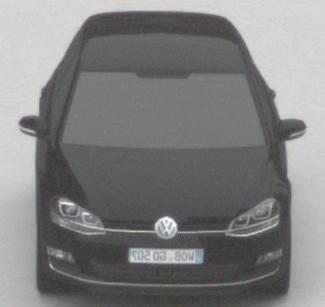
Make: VW
Model: Golf 1.2 TSI BMT
Detailed model: Golf (VII)
Model produced from: 2012/11
Model produced until: 2014/05
Doors: 3
Color: black
Road condition: dry road
Daytime: midday
Contrast: low contrast